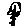
Label: tree